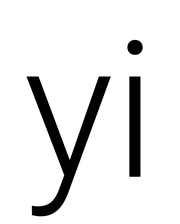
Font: Roboto_Light